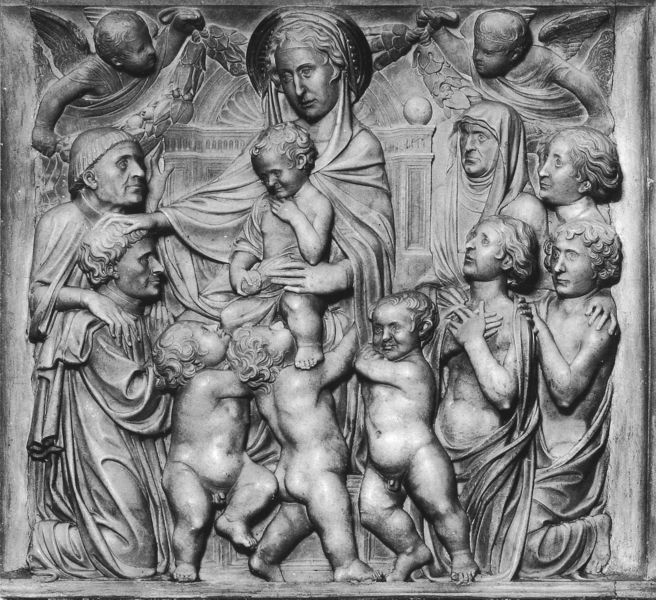
Titel: Grabmal des Bartolomeo Aragazzi
Künstler: Michelozzo
Standort: Montepulciano, Dom (EU - I - Toskana)
Schlagwörter: flügel, nackt, umhang, falten, johannes, haare, mantel, kind, mutter, kinder, engel, skulptur, relief, thron, dick, plastik, knien, beten, fries, heiligenschein, jesus, andacht, segen, segnen, segnung, mönch, heilig, putten, maria, schrein, jesuskind, stifter, mangel, mönchen, a